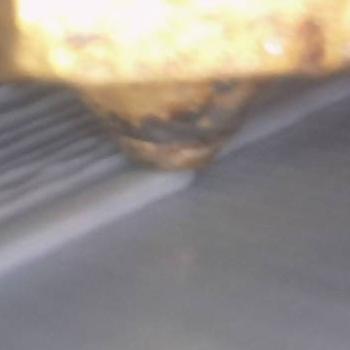
Flow rate: 168%